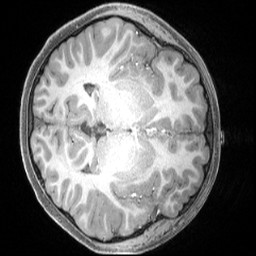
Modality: T1w
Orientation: axial
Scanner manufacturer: siemens
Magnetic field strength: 3 T
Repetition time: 2.4 s
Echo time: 0.00224 s